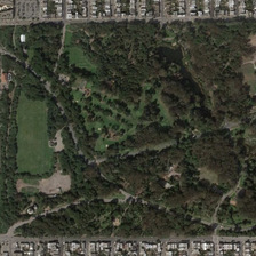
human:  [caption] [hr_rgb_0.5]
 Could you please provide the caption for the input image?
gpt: The forest in the park is between two houses.

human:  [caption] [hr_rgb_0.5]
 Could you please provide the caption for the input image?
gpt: The forest in the park is between the two residential areas.

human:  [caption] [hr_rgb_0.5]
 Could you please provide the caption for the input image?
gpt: here lies a park full of lush trees surrounded by dense residential areas .

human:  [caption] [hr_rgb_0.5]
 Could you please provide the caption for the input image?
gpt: The park is between two residential areas.

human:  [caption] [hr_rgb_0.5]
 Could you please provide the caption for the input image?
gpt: The park is located between two residential areas.